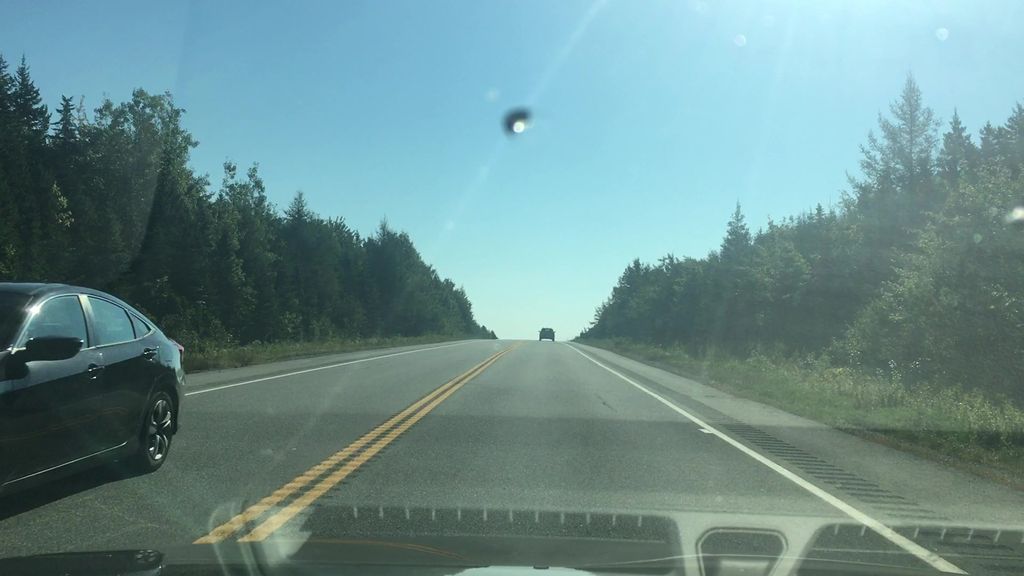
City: halifax